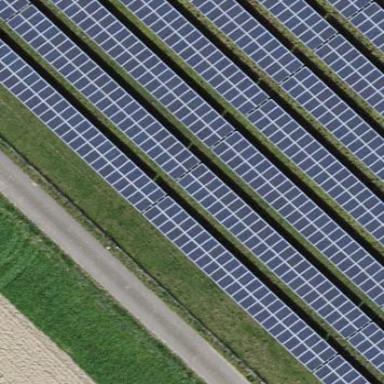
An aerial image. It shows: Solar photovoltaic panel generator.